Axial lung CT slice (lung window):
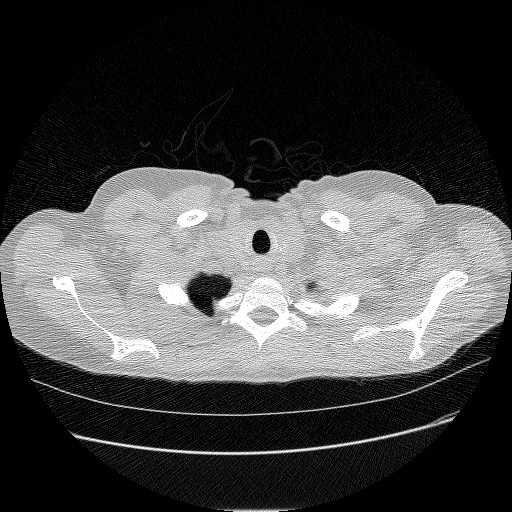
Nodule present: no